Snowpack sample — Buffalo Mountain, Silverthorne, Colorado, USA (2/22/26, 2:02 PM MST)
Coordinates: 39.622, -106.113
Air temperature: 33 °F
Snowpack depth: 63 cm
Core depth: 20 cm
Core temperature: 24.8 °F
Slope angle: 11°, slope face: 116°
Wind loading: low
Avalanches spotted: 0
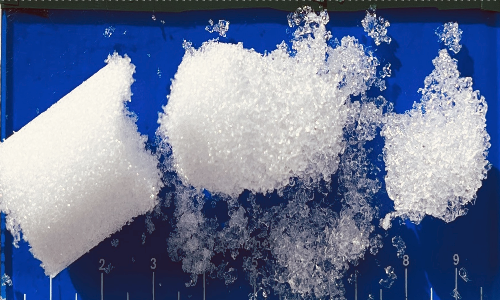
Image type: core
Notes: In a firebreak similar to site 1, minimal wind loading with no spotted avalanches (not many faces in view though)